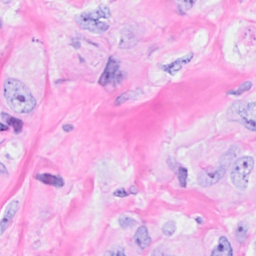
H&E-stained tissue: Breast